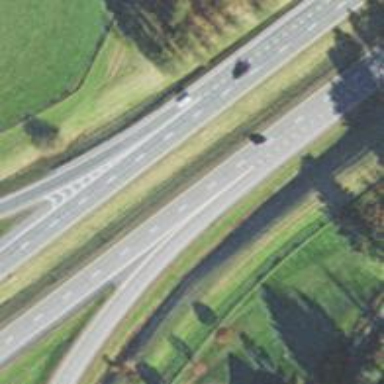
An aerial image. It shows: Motorway junction.